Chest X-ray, AP view. Patient: 27 years old, sex F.
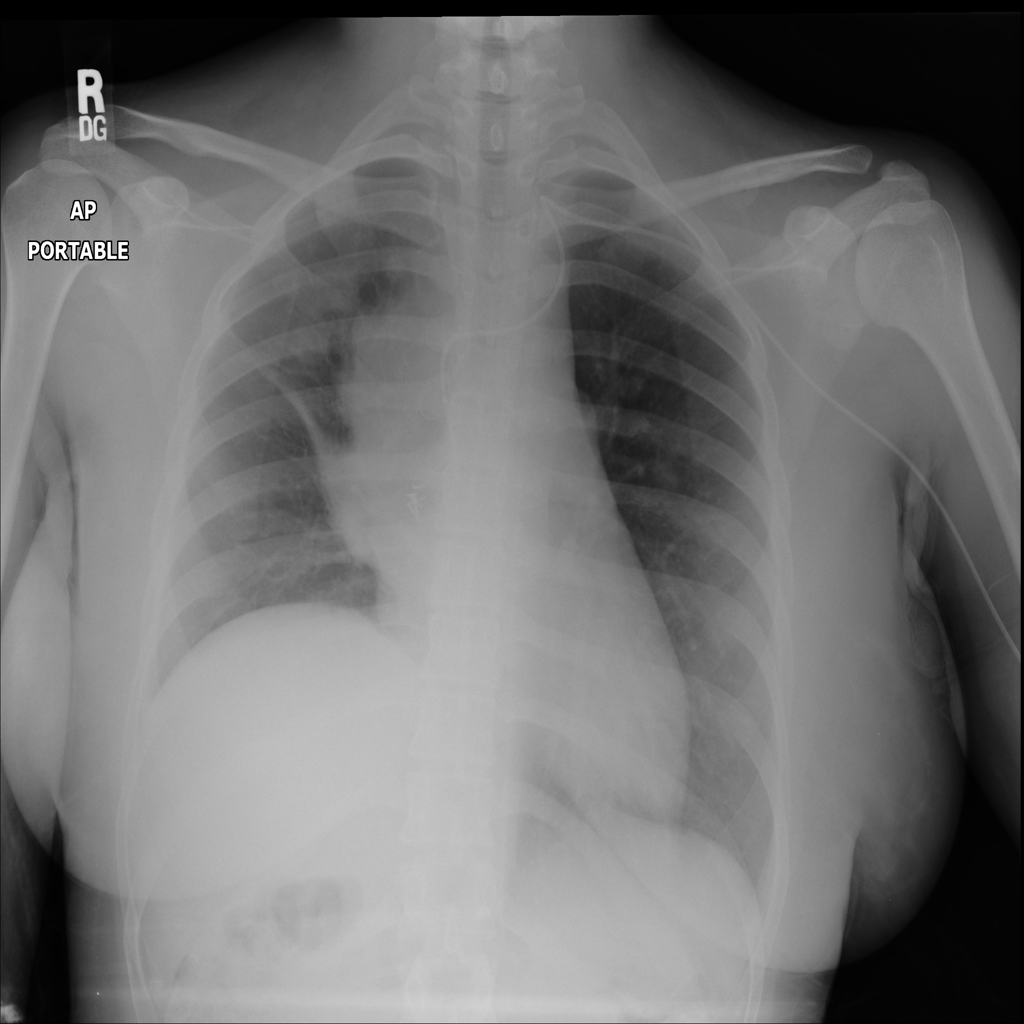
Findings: Mass